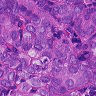
Metastatic tissue present: yes